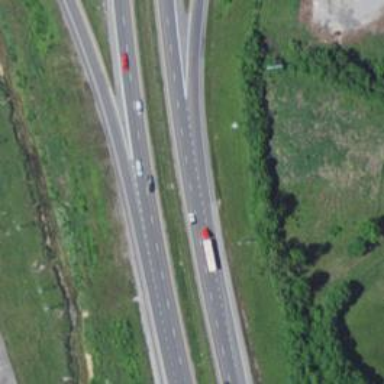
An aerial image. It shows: Motorway junction.